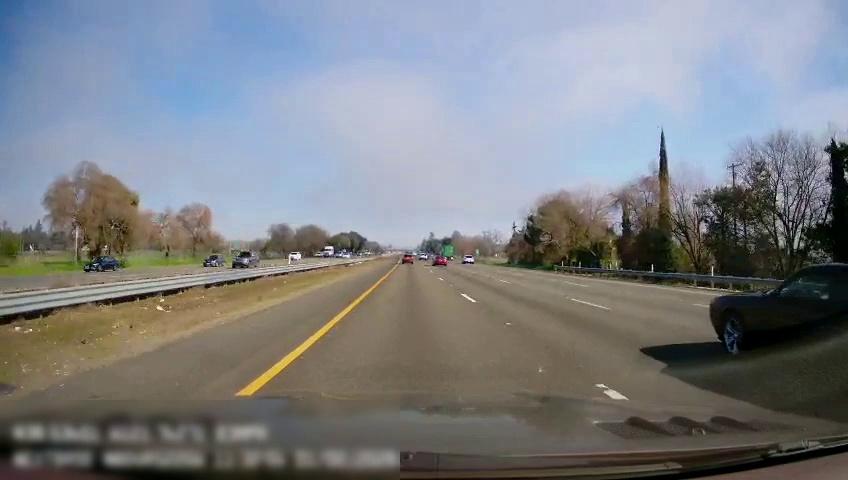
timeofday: Day
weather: Sunny
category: Drivable Space
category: Drivable Space
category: Vehicles | SUV
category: Vehicles | Car
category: Vehicles | Car
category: Vehicles | SUV
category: Vehicles | Truck
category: Vehicles | Car
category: Vehicles | Car
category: Vehicles | Truck
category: Lanes | Current Lane
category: Lanes | Current Lane
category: Lanes | Alternate Lane
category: Lanes | Alternate Lane
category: Lanes | Alternate Lane